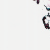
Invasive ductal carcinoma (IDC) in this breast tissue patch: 0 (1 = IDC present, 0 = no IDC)